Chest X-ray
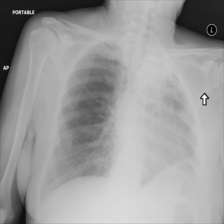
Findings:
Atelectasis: negative
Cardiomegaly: negative
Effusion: negative
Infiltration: negative
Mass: negative
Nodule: negative
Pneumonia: negative
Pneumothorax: negative
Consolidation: negative
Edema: negative
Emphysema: negative
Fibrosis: negative
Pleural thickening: negative
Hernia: negative